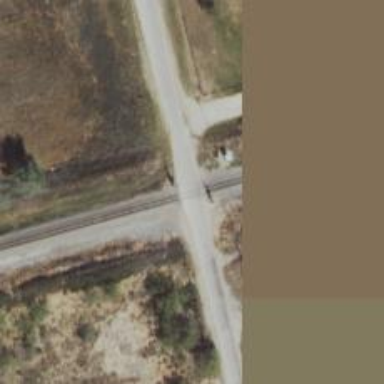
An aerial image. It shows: Railway level crossing.